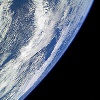
Label: cloud